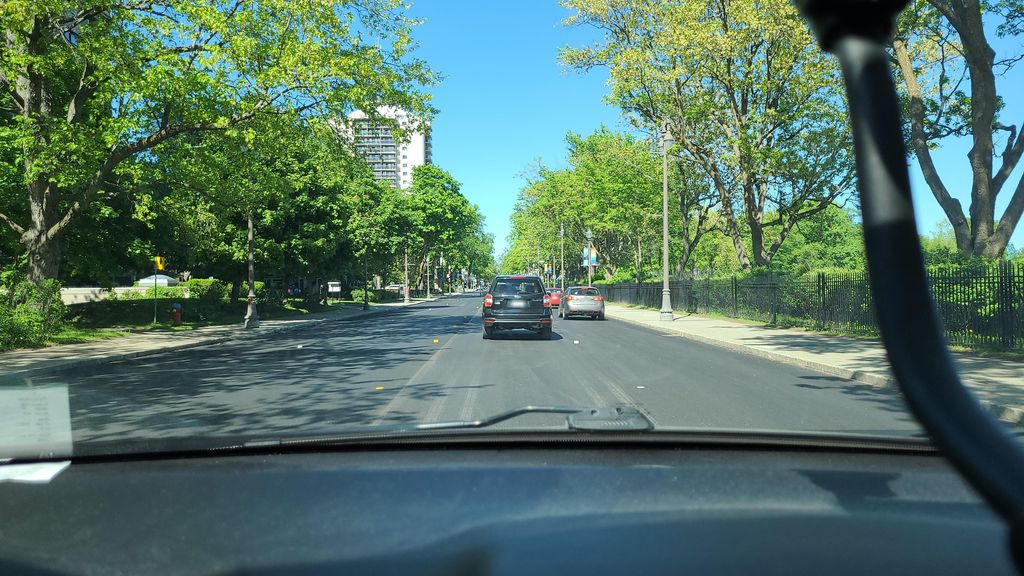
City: quebec_city